Interaction volume radius: 5 \u00c5
Interaction volume height: 25 \u00c5
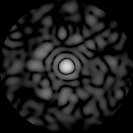
Disorder parameter: 0.8449